Question: I want to monitor a java applet for memory usage, using jconsole in Windows, and i would like to find out which process is the one that i should focus in.

On the image i posted appear two processes which jconsole is able to connect to.
I am 100% sure that no other java process is executed except for a firefox instance running the applet.
The empty named process (PID 5152) is firefox.exe, and the "sun.plugin2.manin..." (PID 5628) named one is java.exe, according to windows task manager.
So which one should i monitor?
Thanks in advance.
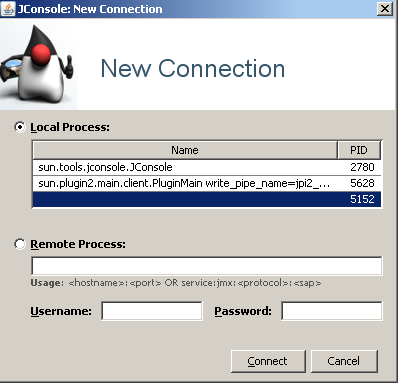
Answer: You should connect to the process starting with 'sun.plugin2'. The firefox process is the parent of the 'sun.plugin2' process.